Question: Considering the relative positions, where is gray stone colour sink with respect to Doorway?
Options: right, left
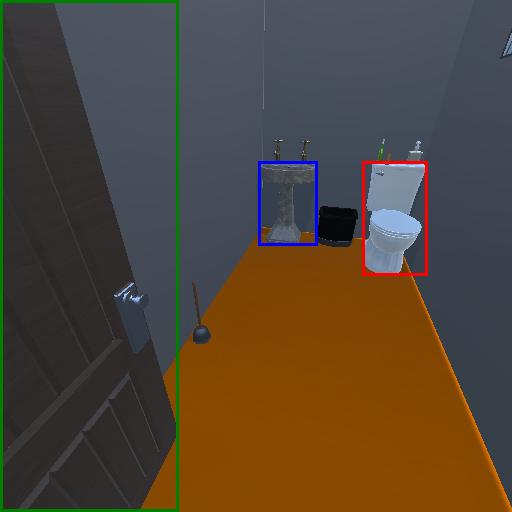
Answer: right